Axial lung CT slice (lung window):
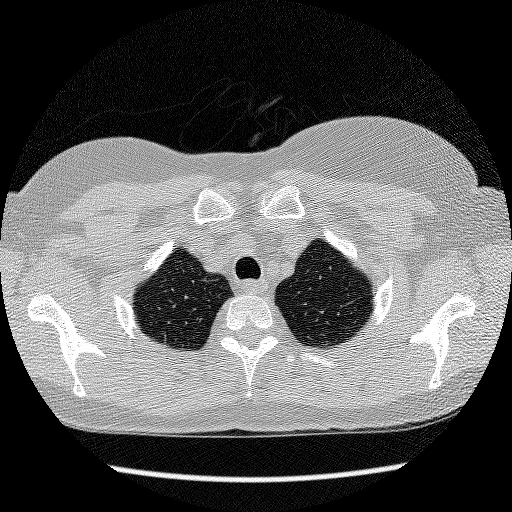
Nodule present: no